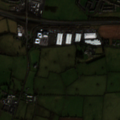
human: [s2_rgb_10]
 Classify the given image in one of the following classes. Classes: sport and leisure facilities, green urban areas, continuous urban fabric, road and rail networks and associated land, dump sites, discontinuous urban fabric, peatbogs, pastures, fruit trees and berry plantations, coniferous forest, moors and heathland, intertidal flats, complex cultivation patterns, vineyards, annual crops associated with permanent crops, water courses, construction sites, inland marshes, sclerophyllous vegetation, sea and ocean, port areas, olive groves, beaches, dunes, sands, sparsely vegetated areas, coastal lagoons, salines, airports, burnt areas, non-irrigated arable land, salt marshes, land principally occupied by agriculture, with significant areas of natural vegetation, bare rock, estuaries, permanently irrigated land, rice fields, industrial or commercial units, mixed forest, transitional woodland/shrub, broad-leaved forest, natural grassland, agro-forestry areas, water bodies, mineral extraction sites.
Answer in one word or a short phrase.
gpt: discontinuous urban fabric, non-irrigated arable land, pastures